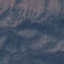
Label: HerbaceousVegetation